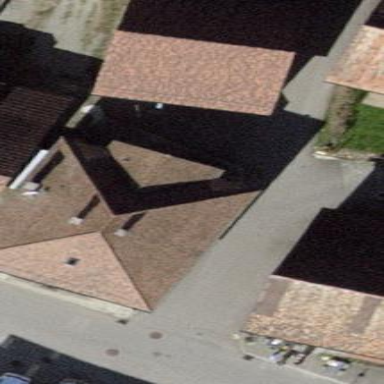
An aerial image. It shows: House with pyramidal roof shape.